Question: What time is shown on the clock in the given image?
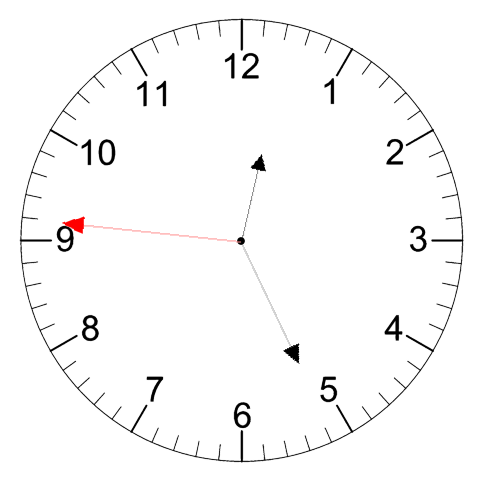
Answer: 12:25:46